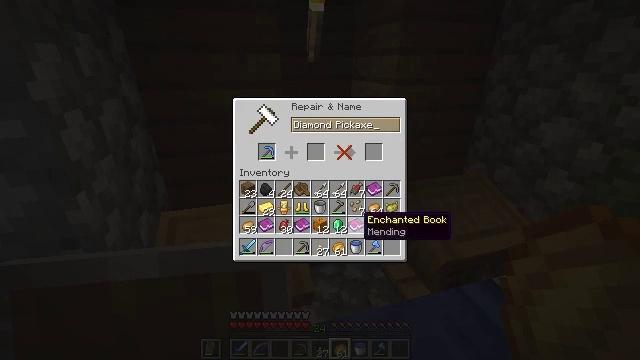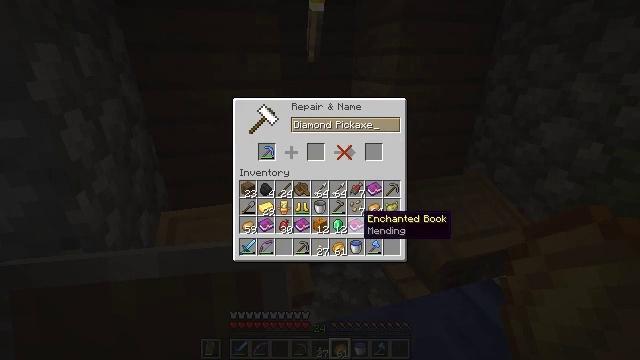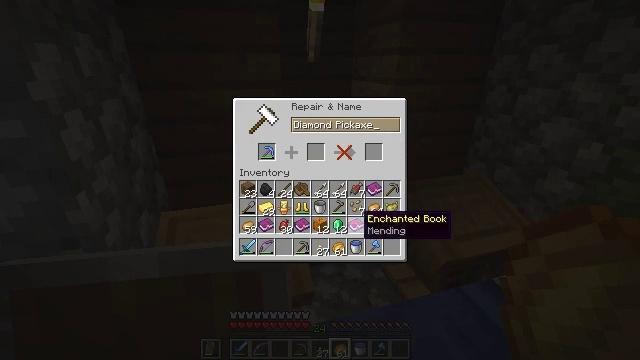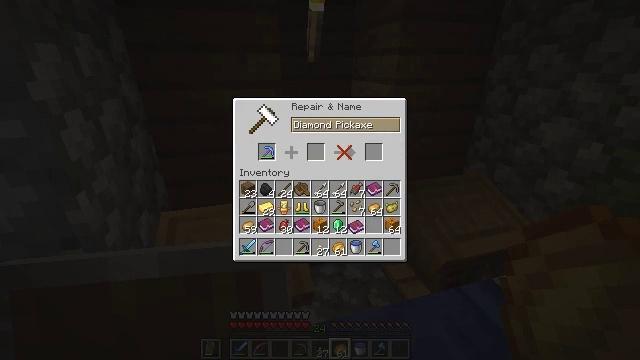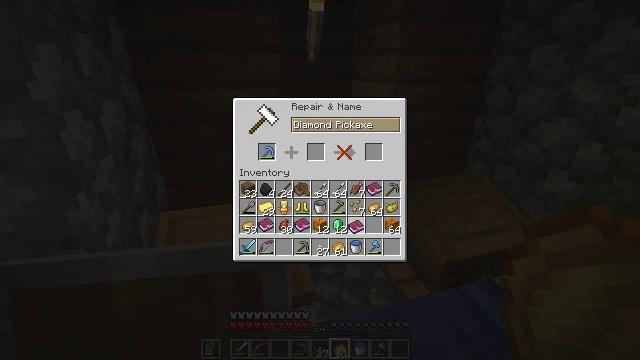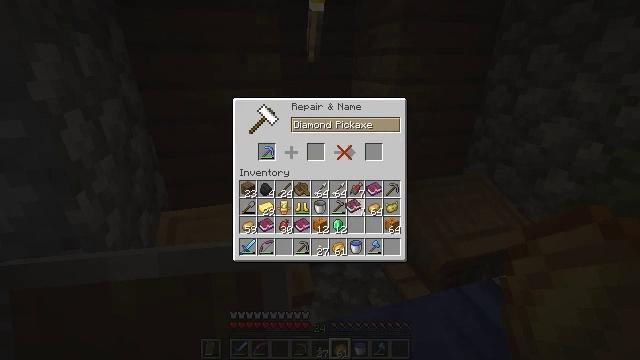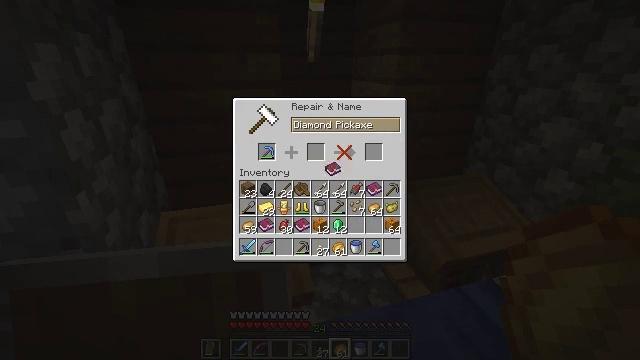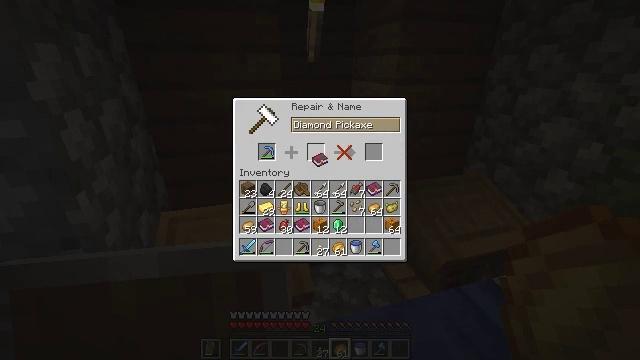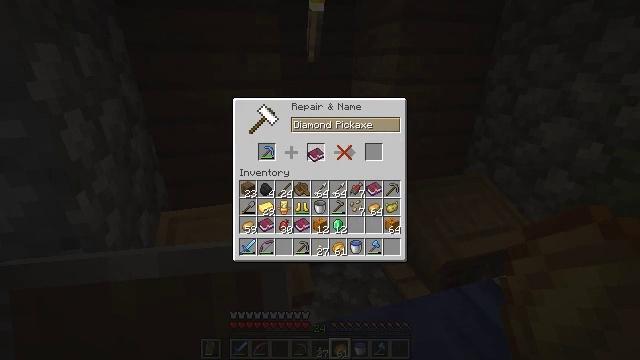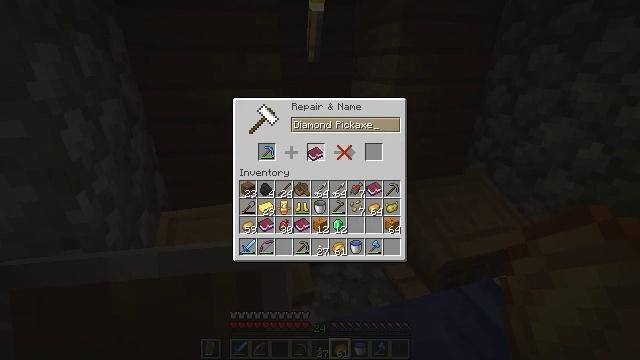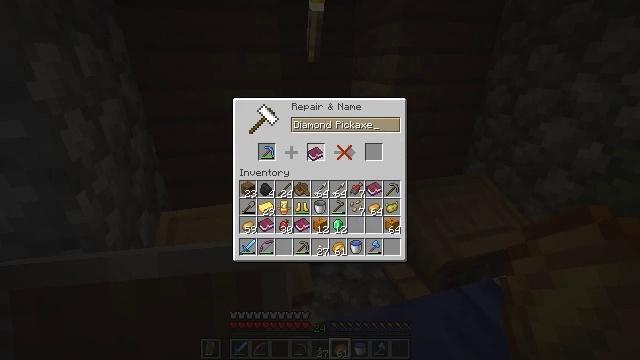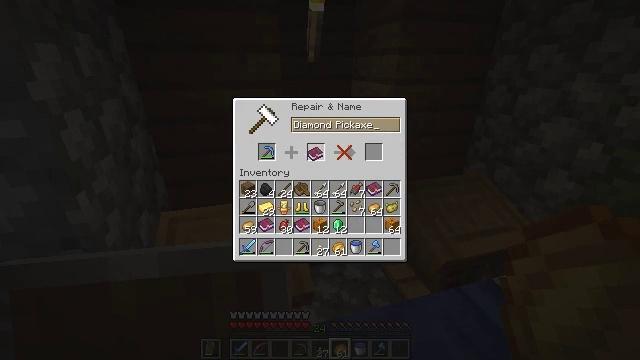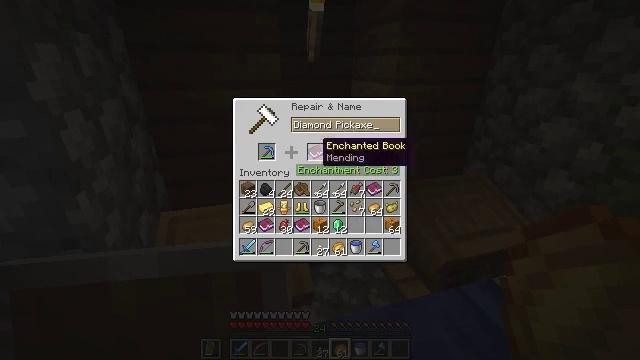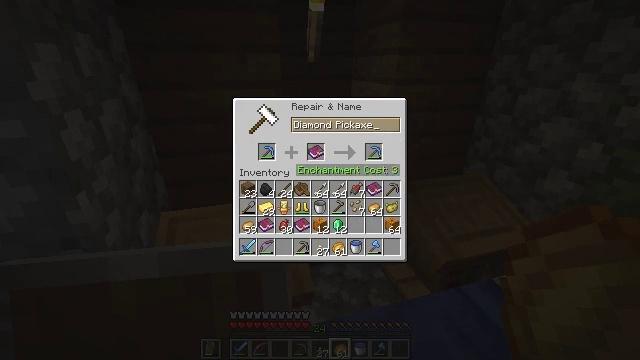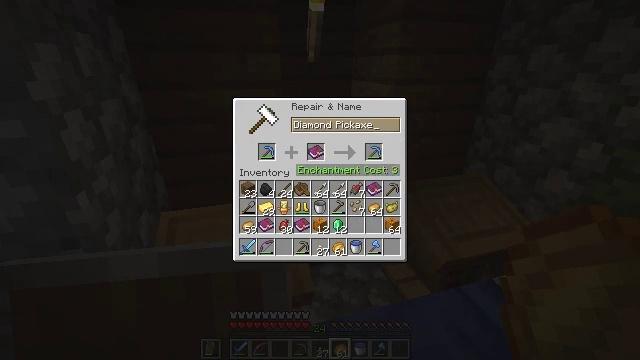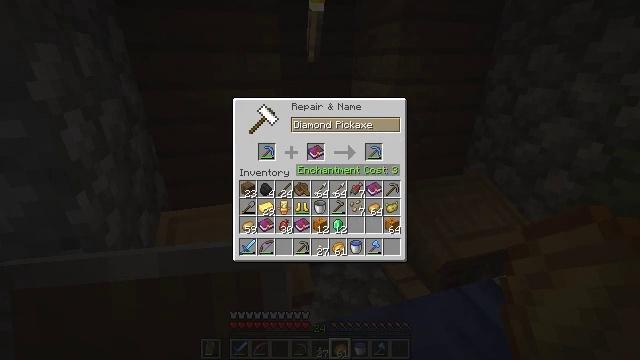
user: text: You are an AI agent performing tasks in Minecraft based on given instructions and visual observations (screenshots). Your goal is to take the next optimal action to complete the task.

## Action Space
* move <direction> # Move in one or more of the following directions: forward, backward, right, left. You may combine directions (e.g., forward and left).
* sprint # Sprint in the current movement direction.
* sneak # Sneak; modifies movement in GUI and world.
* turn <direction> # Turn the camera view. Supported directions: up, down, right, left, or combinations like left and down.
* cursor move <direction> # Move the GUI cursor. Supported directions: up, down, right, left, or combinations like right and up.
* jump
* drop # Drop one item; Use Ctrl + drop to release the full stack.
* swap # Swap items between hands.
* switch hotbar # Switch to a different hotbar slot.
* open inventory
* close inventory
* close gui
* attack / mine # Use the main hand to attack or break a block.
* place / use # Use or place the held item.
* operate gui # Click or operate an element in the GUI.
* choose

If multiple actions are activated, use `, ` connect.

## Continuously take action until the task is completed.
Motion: motion action
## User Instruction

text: Craft a melon with melon slices.
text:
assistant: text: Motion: no_op
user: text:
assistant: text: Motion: no_op
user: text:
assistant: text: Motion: operate gui
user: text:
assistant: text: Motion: operate gui
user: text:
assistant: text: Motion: cursor move up
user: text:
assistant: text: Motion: cursor move left and up
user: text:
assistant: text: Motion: cursor move left and up
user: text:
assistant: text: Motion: no_op
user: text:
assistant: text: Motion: no_op
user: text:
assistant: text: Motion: operate gui
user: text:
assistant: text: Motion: operate gui
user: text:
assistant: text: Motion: no_op
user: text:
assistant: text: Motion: cursor move right
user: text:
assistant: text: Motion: cursor move right
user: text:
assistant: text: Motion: no_op
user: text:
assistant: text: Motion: sneak
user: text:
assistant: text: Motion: sneak
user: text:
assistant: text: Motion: sneak, operate gui
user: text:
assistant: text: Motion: sneak, operate gui
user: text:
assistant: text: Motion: sneak
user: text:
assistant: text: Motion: sneak
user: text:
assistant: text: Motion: cursor move down
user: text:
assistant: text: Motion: cursor move right and down
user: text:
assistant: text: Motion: no_op
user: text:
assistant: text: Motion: no_op
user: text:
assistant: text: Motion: cursor move left
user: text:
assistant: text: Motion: cursor move left
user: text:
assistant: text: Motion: cursor move left
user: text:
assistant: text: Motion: cursor move left
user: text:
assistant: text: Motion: cursor move left